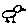
Label: bird